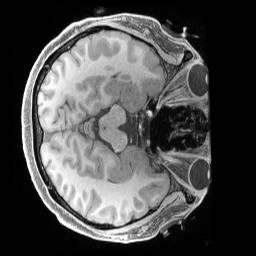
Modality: T1w
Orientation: axial
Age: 29
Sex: male
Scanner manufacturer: siemens
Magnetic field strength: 3 T
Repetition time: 2.4 s
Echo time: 0.00241 s